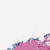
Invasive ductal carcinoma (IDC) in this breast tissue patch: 0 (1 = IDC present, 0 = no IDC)